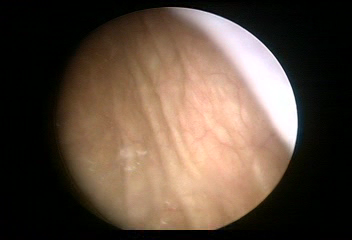
Modality: WLC
Class: Normal mucosa
Bladder cancer association: No